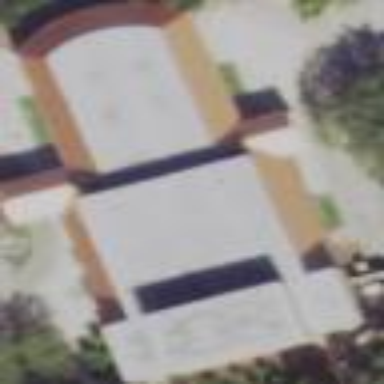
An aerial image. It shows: Community centre building.